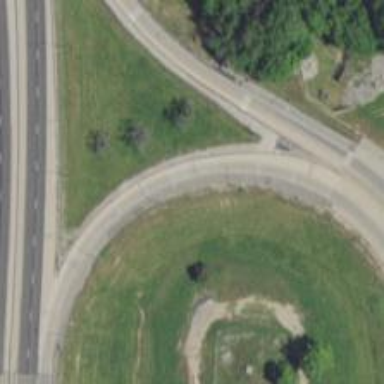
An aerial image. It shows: Primary link highway.